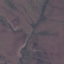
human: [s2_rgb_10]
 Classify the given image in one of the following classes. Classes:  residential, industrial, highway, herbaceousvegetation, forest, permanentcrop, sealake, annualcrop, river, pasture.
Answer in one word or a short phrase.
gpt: HerbaceousVegetation